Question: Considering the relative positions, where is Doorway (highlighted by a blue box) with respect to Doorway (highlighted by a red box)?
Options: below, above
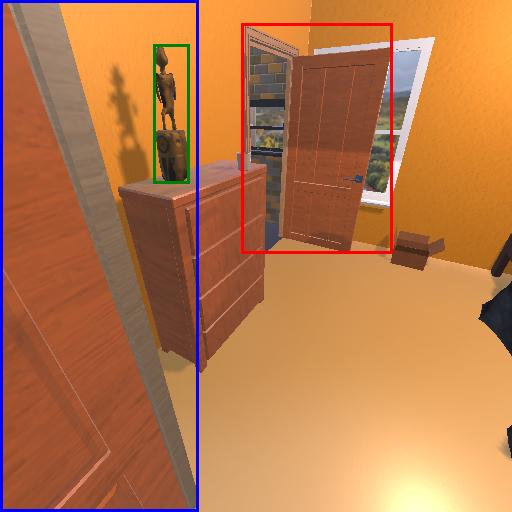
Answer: below